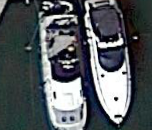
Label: Civil_yacht